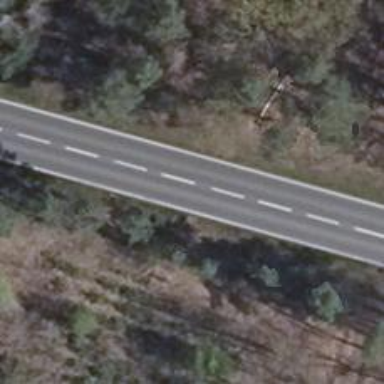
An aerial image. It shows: Asphalt road classified as primary highway.